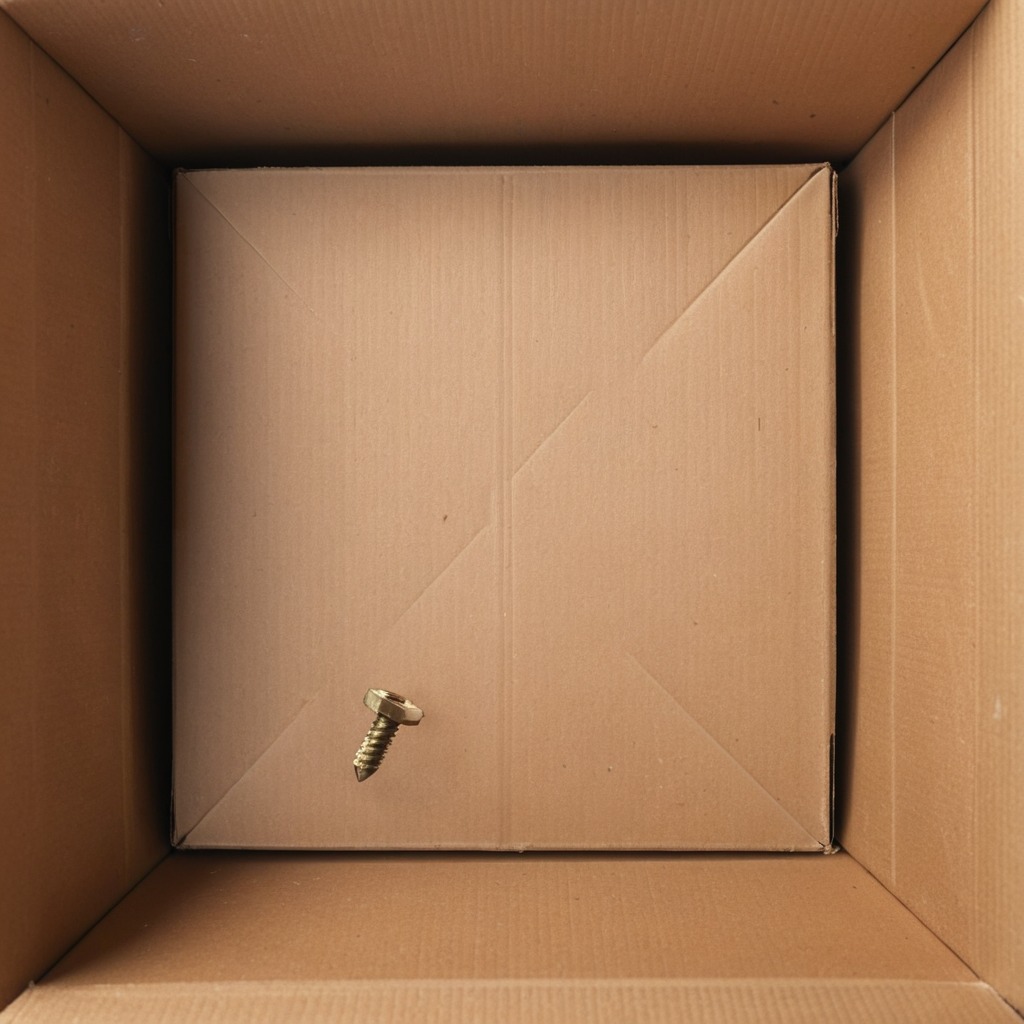
A metal screw lying on a clean dry cardboard box surface in an outdoor workshop during daytime bright natural light soft shadows slightly creased but